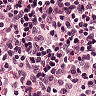
Metastatic tissue present: no